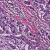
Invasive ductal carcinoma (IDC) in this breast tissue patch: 1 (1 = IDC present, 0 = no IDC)